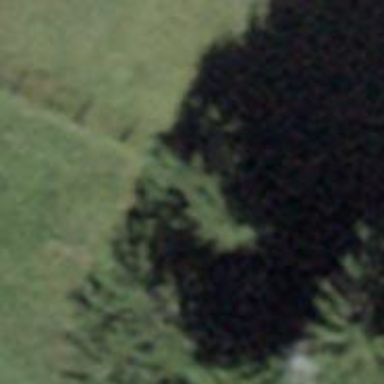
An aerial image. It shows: Row of trees in natural setting.